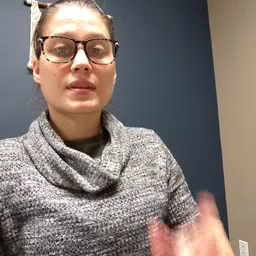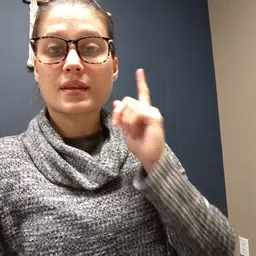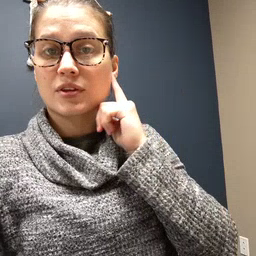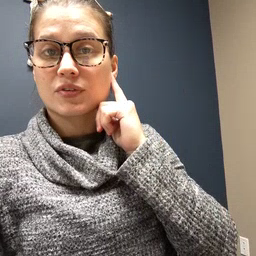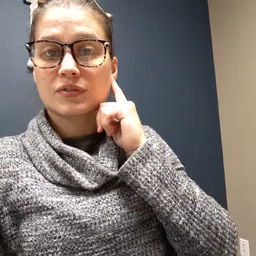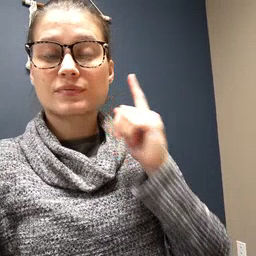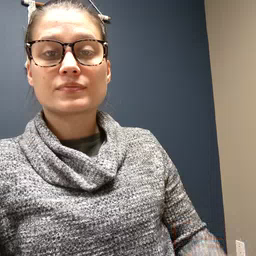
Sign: hear